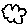
Label: cloud